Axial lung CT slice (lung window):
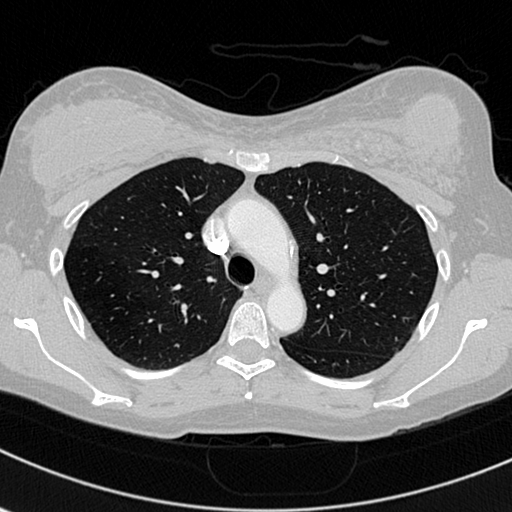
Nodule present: no